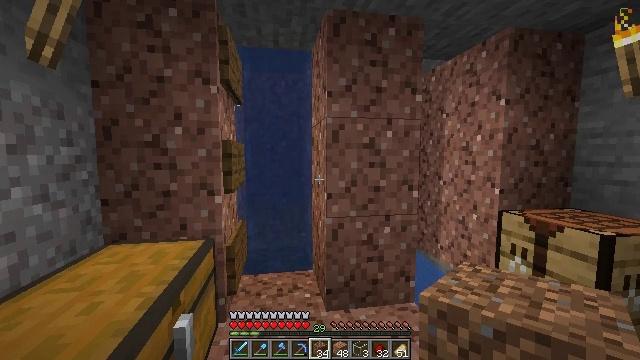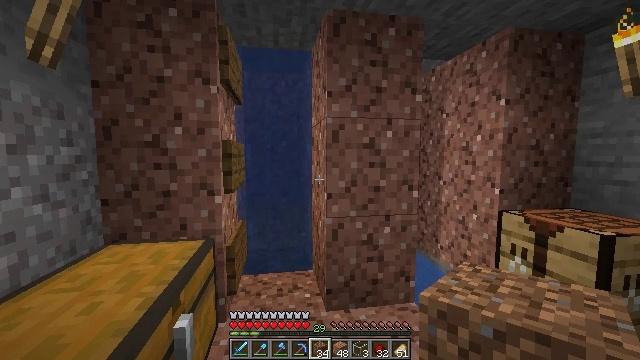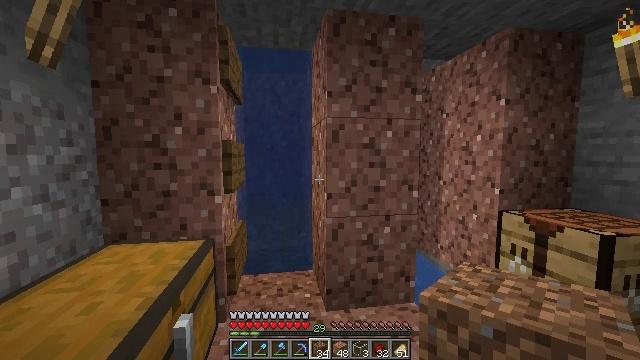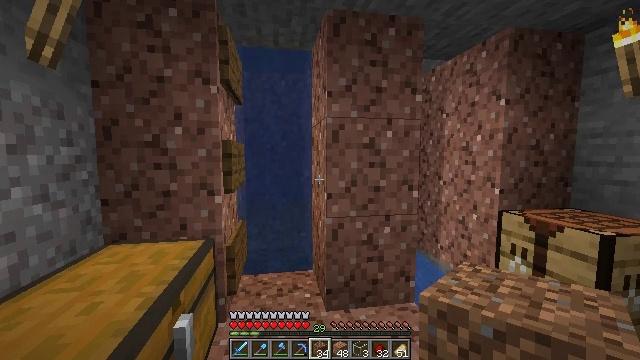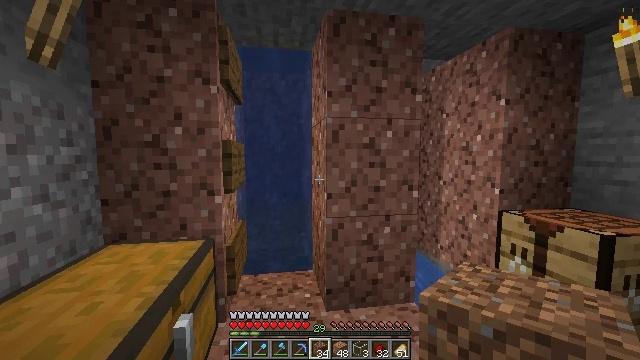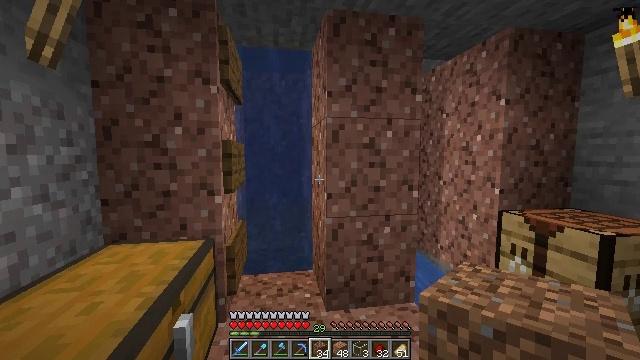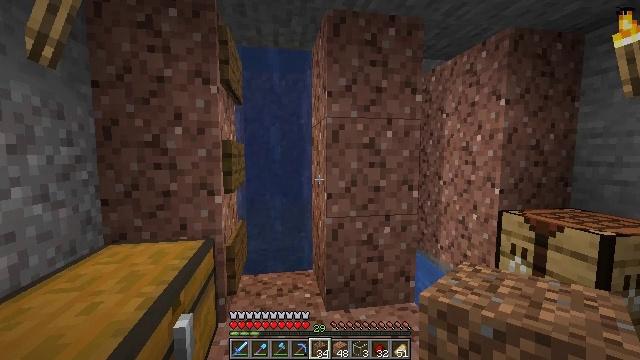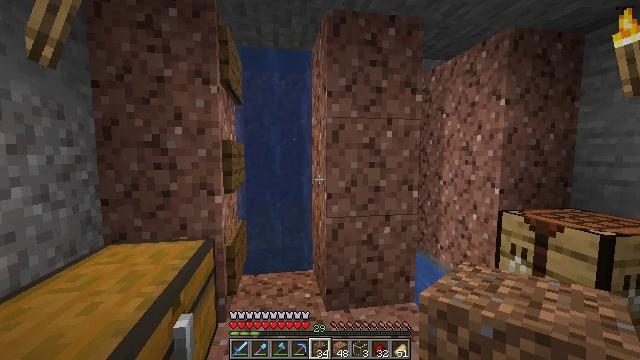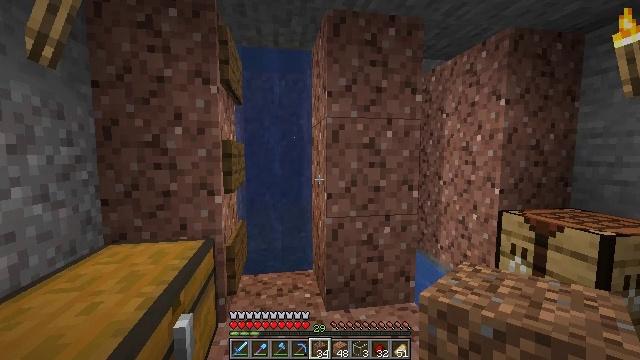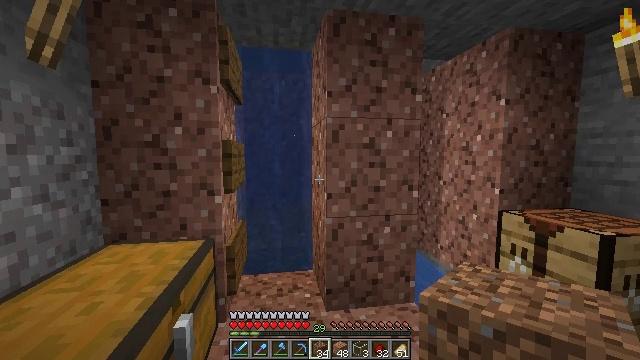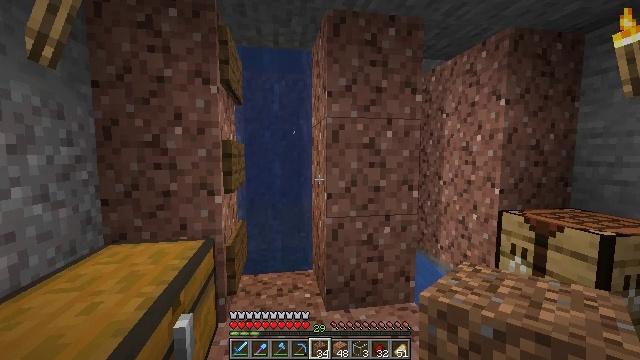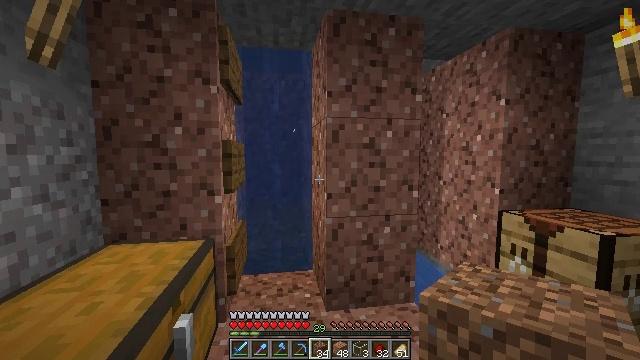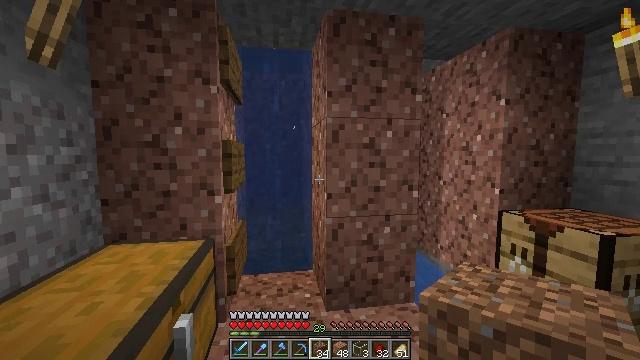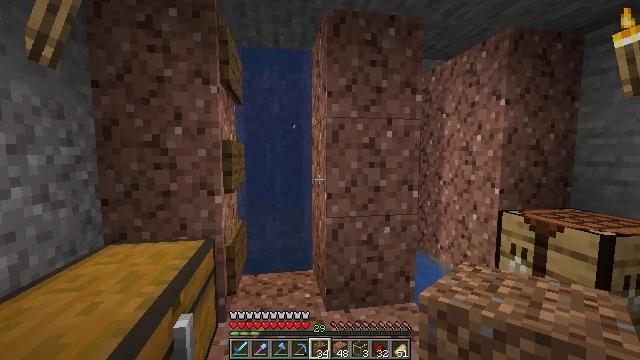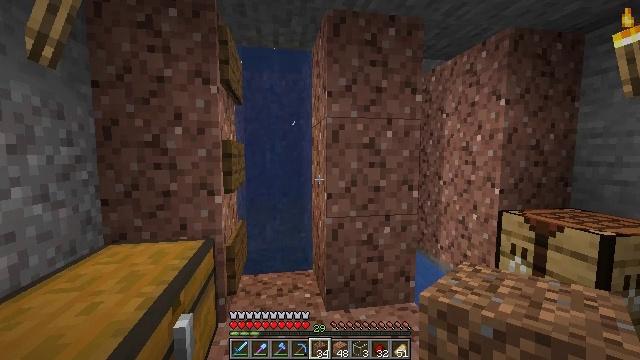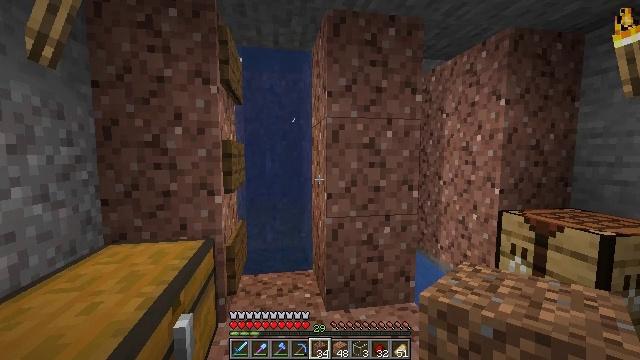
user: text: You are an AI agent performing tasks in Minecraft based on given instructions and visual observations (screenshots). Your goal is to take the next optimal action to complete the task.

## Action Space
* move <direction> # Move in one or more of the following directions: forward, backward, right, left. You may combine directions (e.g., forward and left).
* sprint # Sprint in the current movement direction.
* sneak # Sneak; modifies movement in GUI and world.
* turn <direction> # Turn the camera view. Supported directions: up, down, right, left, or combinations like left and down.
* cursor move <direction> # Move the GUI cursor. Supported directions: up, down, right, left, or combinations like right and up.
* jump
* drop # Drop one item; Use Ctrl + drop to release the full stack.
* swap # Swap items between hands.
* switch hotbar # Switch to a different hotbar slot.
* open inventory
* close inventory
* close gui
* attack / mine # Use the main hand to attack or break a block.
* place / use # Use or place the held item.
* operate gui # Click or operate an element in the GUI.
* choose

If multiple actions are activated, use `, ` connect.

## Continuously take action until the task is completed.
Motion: motion action
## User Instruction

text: Obtain a golden helmet through crafting.
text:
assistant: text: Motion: no_op
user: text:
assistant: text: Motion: no_op
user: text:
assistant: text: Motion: no_op
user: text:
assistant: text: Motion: no_op
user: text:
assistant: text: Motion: no_op
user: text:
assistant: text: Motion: no_op
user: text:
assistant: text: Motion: no_op
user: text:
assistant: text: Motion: no_op
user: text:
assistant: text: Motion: no_op
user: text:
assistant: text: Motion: no_op
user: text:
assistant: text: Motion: no_op
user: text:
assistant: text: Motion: no_op
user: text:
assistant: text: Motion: no_op
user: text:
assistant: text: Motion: no_op
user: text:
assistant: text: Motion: no_op
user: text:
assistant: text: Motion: no_op
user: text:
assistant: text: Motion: no_op
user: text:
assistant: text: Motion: no_op
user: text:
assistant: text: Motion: no_op
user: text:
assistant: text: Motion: no_op
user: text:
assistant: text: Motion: no_op
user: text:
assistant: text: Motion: no_op
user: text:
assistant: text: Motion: no_op
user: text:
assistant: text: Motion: no_op
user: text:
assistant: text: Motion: no_op
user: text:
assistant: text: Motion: no_op
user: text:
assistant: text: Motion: no_op
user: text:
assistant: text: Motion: no_op
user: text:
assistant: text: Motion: no_op
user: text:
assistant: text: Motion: no_op